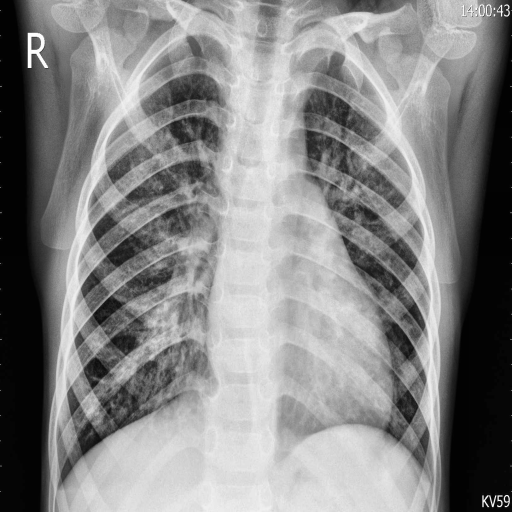
Finding: PNEUMONIA